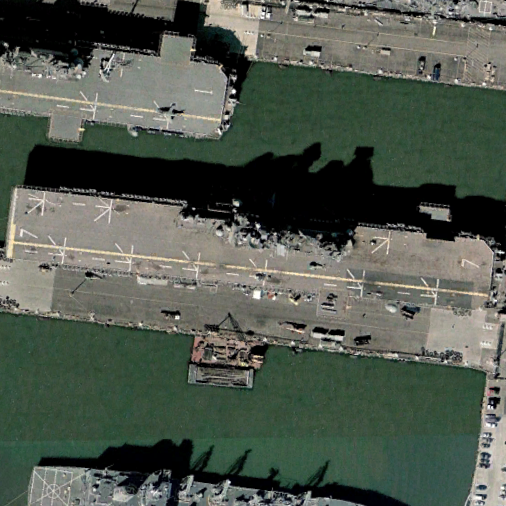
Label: assault